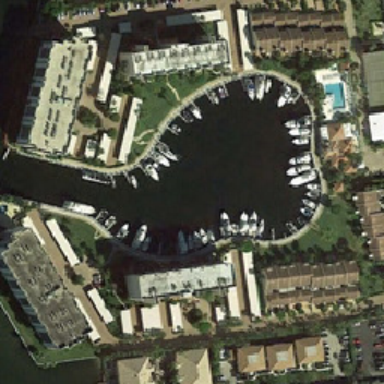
Some boats are on a port surrounded by many buildings and some green trees .